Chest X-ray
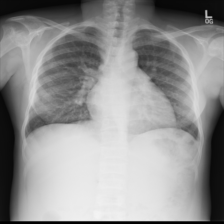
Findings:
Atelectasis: negative
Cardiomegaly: negative
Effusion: negative
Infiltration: negative
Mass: negative
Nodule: negative
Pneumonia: negative
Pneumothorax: negative
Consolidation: negative
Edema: negative
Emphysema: negative
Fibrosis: negative
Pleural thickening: negative
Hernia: negative